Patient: sex M, age 65
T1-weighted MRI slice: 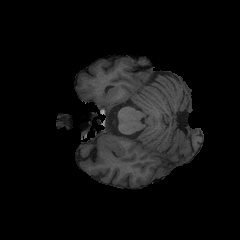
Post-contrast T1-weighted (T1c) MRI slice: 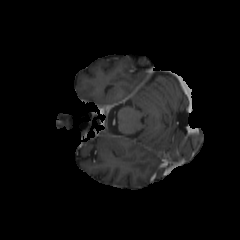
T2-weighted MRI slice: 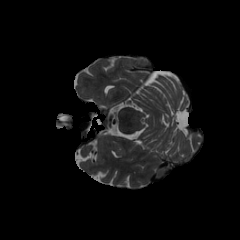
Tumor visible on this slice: no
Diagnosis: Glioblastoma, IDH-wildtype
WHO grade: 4